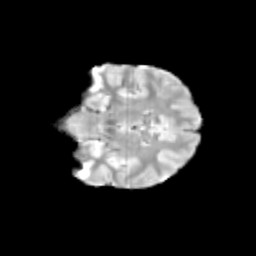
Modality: T2w
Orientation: coronal
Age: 10
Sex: female
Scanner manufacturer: siemens
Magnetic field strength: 3 T
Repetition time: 3.8 s
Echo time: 0.07 s